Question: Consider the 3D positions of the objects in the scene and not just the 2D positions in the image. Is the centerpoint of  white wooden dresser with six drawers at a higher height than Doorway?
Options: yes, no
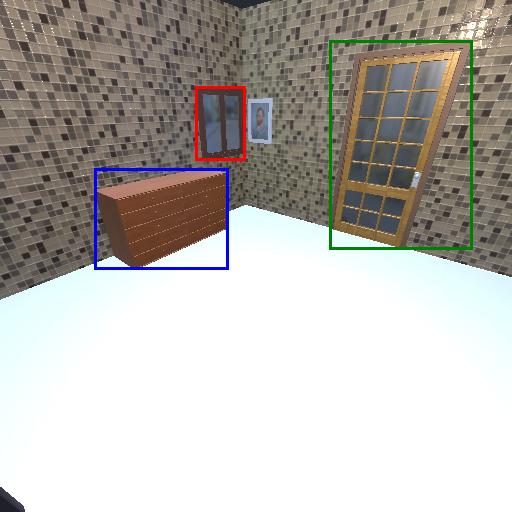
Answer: yes